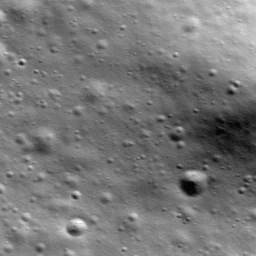
Host type: hard_negative
Lunar coordinates: latitude -58.955, longitude 22.724